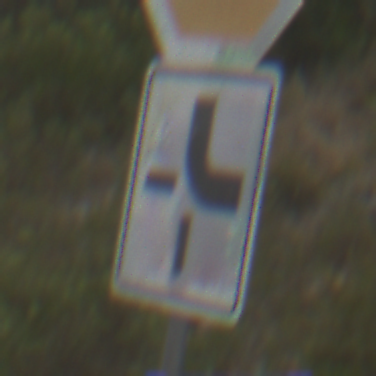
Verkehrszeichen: VerlaufVorfahrtsstrasse4
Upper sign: Stop
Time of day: Midday
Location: Outdoor (Nature)
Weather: Overcast
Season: NotSpecified
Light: Natural